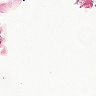
Metastatic tissue present: no